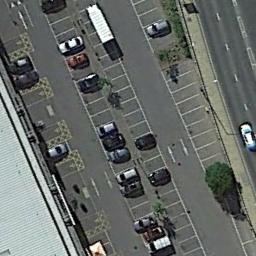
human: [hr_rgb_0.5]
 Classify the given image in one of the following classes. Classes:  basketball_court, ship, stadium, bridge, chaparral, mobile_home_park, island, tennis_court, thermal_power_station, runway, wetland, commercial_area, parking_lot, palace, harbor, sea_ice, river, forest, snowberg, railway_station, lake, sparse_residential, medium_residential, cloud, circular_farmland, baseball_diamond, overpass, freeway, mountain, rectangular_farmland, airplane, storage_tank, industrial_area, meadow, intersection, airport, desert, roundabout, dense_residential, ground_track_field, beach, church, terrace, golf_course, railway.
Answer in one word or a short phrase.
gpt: parking_lot